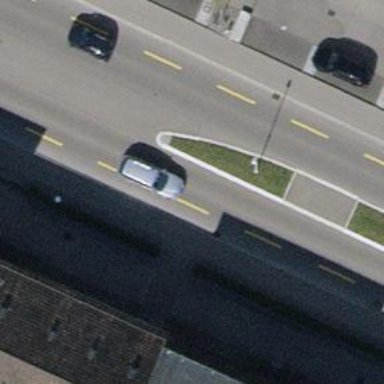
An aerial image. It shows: Tertiary road with asphalt surface. There is separate sidewalk along the road.